Question: Im new with CSS3 PIE. I just wanna ask how can i make the sidebar display correctly?
The site is in 'http://204.197.252.143/~themainr/comments/'
My code to the side bar is:
'''
#secondary{
background-color:#EEEEEE;
box-sizing: border-box;
margin-top:0px!important;
padding-right:6px!important;
overflow:none;
position:relative;
z-index:0;
box-shadow: -7px 0px 13px rgba(50, 50, 50, 0.33);
behavior: url('http://204.197.252.143/~themainr/wp-content/themes/themainreport/pie/PIE.htc');
}
'''
If you refresh the site, there are instances that the sidebar will look like this:

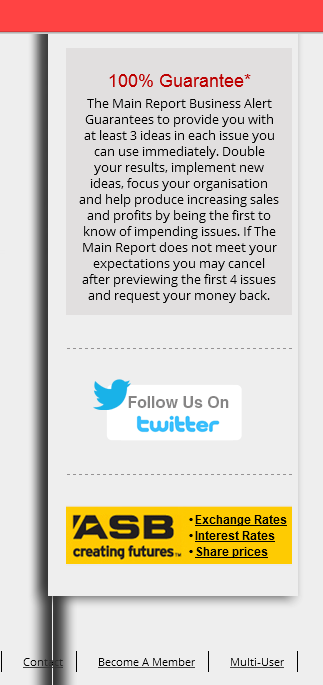
Answer: shadow is not working with Ie 8 below but I can suggest to you an idea crop background image of your sidebar and you will include the background and set it as background in the css of your Ie8 and below :-)